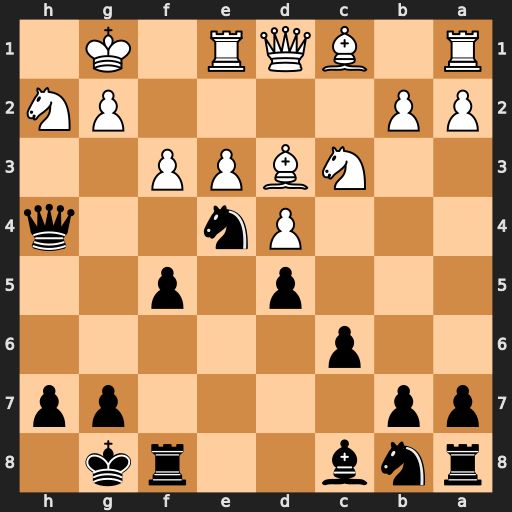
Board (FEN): rnb2rk1/pp4pp/2p5/3p1p2/3Pn2q/2NBPP2/PP4PN/R1BQR1K1
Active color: b
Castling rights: -
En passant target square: -
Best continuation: Qf2+ Kh1 Ng3#